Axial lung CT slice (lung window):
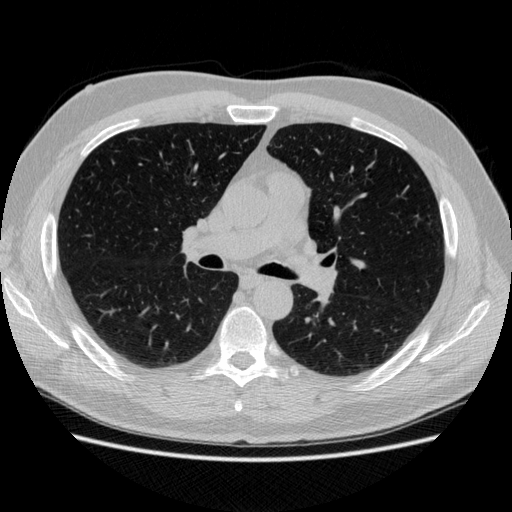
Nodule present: no